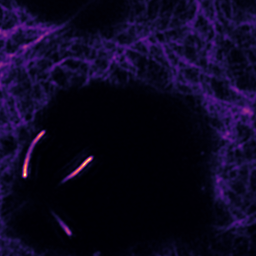
Label: Super-resolution F-actin image